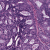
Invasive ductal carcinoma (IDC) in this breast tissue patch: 1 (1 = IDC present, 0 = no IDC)